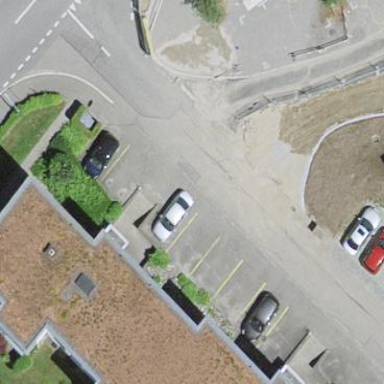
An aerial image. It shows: Parking area.